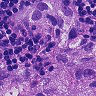
Metastatic tissue present: yes